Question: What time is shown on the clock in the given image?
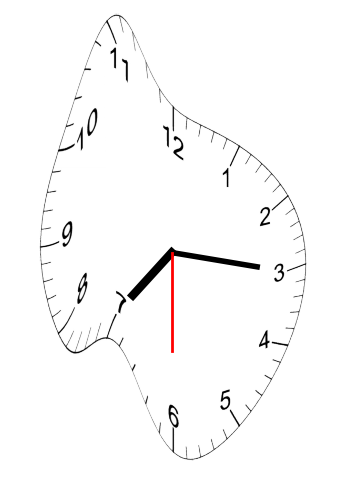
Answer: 07:15:30